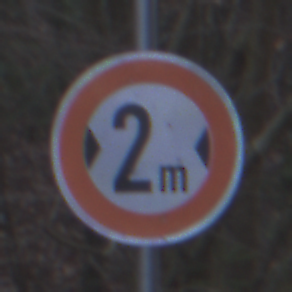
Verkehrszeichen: TatsaechlicheBreite2
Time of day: MorningAfternoon
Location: Outdoor (Nature)
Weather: Overcast
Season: Winter
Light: Natural